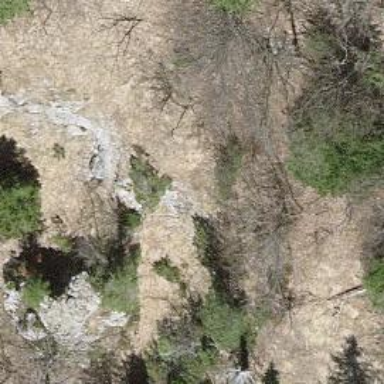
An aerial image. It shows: Natural cliff.